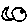
Label: moon